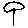
Label: tree